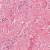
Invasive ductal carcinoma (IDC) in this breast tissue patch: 0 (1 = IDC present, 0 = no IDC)